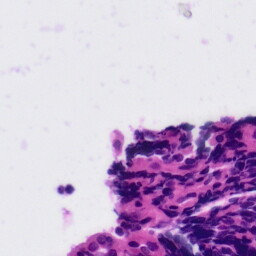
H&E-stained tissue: Tonsil